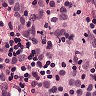
Metastatic tissue present: yes